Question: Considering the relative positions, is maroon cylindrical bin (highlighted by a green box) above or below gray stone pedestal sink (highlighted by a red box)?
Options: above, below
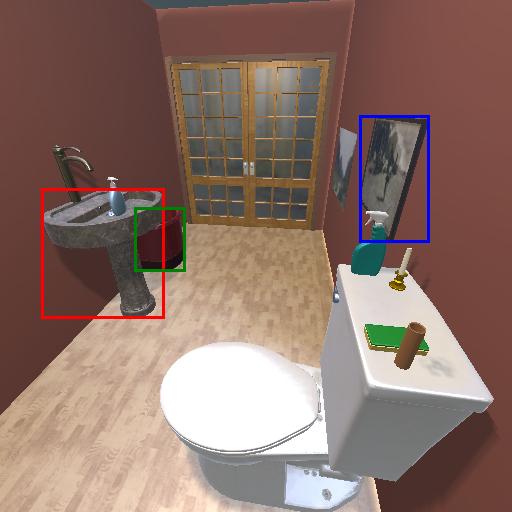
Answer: above